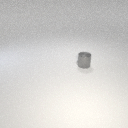
small gray metal cylinder